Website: lowes
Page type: account-dashboard
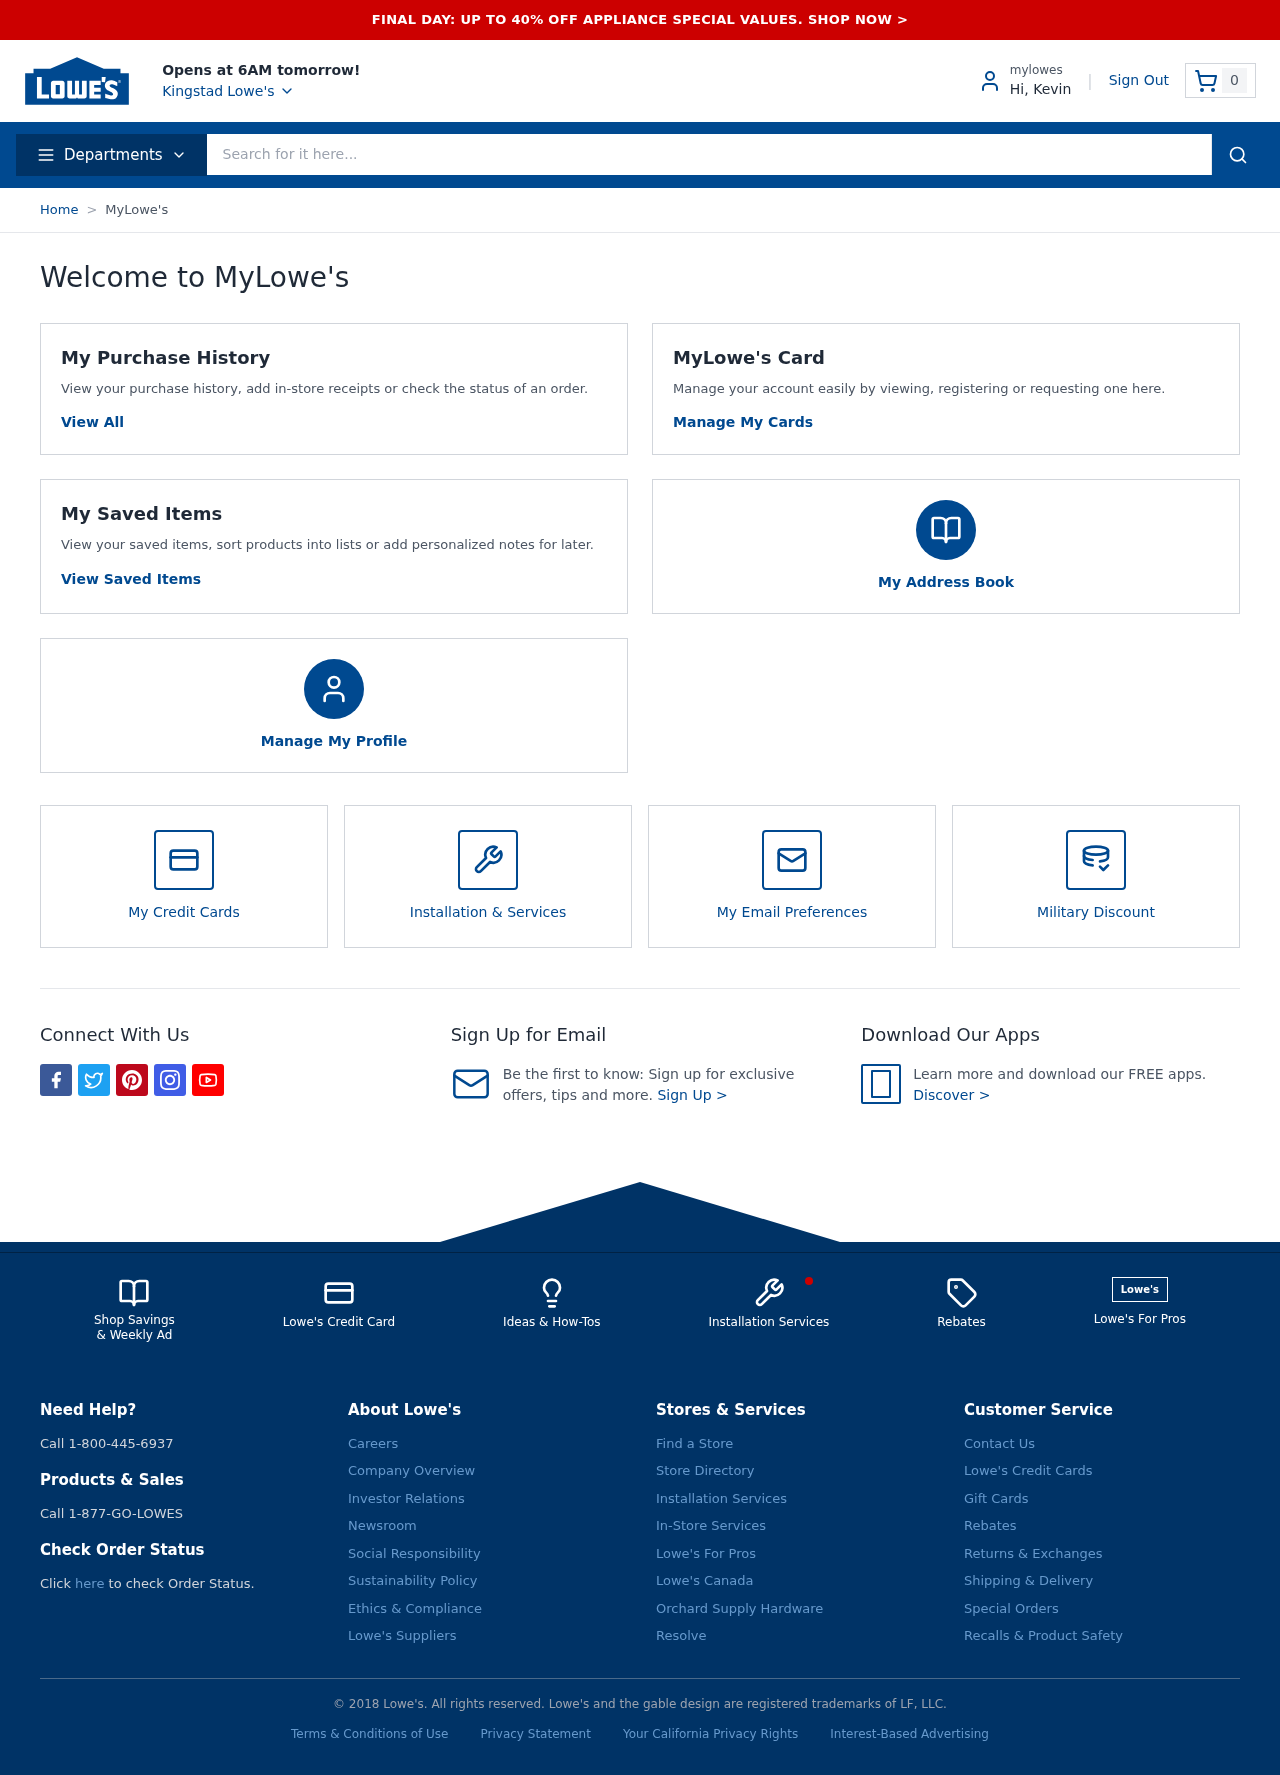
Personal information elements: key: PII_CITY
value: Kingstad
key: PII_FIRSTNAME
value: Hi, Kevin
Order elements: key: ORDER_NUM_ITEMS
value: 0
Search elements: key: HEADER_SEARCH
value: Search for it here...